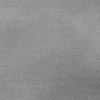
Atmospheric dust classification: dusty